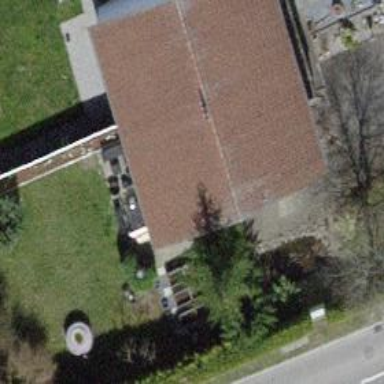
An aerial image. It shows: Detached building.